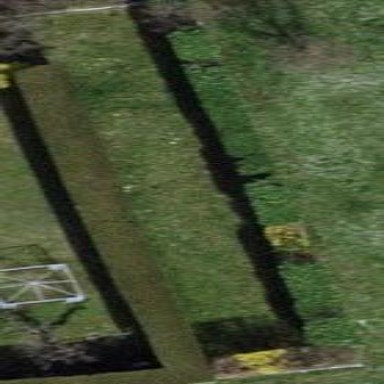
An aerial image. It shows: Garden surrounded by fence.